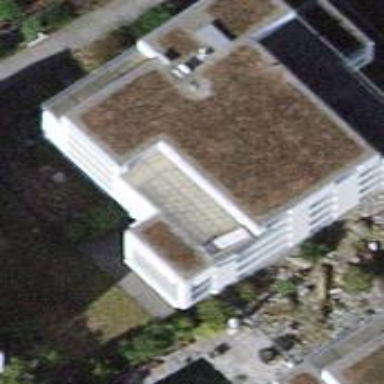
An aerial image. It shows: Building part with flat roof.